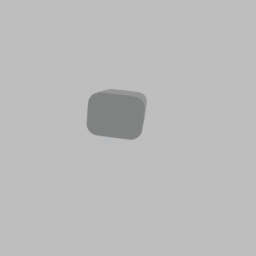
Label: electronics